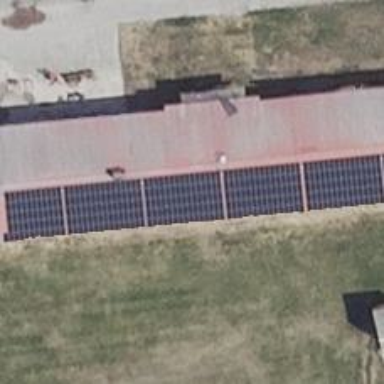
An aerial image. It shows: Solar-powered generator using photovoltaic technology. This small installation generates electricity through solar photovoltaic panels.